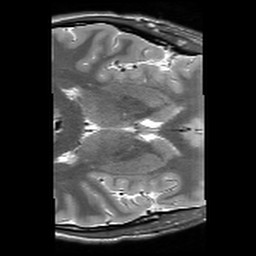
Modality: T2w
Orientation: axial
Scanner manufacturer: siemens
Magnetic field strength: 3 T
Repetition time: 10.64 s
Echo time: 0.05 s